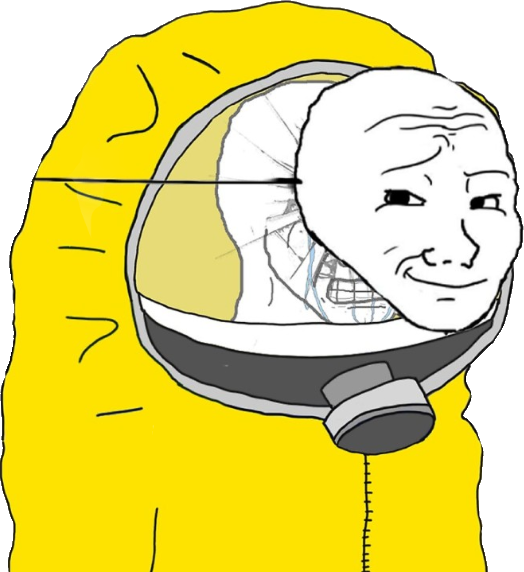
Label: 5_Crying_Wojak